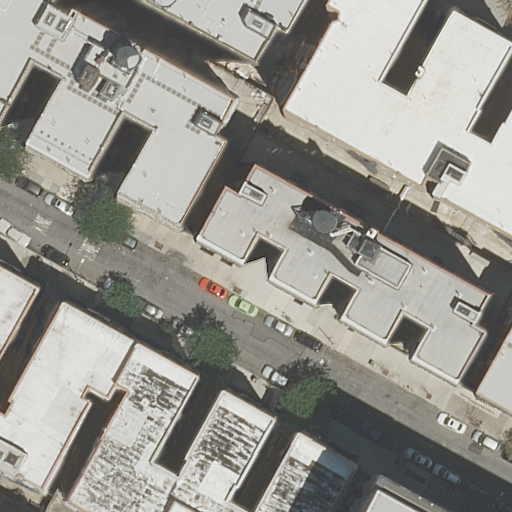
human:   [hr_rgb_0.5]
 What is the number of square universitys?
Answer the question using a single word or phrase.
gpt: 0

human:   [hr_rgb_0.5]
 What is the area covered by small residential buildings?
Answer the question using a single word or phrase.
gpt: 184m2

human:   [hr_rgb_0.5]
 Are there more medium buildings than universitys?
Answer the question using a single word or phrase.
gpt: no

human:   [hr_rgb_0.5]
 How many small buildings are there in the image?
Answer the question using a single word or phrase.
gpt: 4

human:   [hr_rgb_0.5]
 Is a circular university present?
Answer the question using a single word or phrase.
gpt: no

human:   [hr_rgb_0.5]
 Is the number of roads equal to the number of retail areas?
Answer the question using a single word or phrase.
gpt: no

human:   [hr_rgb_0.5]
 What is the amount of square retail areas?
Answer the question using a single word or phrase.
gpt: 0

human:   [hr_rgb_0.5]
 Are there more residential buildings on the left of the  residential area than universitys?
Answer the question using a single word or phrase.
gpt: no

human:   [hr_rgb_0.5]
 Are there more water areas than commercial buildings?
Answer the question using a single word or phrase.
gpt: no

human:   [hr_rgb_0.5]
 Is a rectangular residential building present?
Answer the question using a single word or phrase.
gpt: yes

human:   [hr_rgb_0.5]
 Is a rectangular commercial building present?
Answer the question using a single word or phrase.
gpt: no

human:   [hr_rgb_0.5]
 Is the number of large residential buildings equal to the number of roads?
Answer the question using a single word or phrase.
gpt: no

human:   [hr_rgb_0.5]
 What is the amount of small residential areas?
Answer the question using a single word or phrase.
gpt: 0

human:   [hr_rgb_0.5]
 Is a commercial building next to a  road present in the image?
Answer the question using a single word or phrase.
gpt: no

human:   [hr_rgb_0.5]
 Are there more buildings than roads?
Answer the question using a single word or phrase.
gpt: yes

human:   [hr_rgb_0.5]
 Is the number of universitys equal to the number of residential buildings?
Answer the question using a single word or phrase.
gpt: no

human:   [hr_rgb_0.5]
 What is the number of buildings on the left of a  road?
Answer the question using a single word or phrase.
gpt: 2

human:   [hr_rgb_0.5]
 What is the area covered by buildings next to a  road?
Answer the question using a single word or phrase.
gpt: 3784m2

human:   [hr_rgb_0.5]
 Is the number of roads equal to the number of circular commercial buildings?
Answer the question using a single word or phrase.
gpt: no

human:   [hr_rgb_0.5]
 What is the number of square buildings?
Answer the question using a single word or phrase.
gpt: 0

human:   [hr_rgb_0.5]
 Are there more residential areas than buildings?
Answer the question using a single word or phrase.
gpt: no

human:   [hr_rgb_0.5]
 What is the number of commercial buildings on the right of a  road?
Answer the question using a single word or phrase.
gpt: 0

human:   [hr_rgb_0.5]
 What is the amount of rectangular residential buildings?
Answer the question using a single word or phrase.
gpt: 4

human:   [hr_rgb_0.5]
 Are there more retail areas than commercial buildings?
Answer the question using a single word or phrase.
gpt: yes

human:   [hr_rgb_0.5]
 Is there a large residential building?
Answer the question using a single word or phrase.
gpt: yes

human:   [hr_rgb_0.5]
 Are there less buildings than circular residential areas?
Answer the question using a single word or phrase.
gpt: no

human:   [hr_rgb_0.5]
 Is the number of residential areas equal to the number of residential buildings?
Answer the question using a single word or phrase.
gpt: no

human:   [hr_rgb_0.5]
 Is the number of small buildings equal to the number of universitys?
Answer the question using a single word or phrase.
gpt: no

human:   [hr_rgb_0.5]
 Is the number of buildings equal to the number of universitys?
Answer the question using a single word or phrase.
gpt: no

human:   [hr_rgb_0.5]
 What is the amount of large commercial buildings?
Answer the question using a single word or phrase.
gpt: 0

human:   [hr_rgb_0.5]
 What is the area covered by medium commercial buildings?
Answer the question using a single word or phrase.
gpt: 0m2

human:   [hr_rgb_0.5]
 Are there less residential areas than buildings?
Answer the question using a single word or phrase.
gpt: yes

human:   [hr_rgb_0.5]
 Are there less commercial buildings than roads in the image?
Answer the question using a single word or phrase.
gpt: yes

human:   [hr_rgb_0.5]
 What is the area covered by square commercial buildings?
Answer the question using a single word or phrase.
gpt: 0m2

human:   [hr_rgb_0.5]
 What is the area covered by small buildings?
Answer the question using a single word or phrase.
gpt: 184m2

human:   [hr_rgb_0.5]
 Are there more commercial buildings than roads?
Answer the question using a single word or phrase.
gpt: no